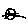
Label: cat